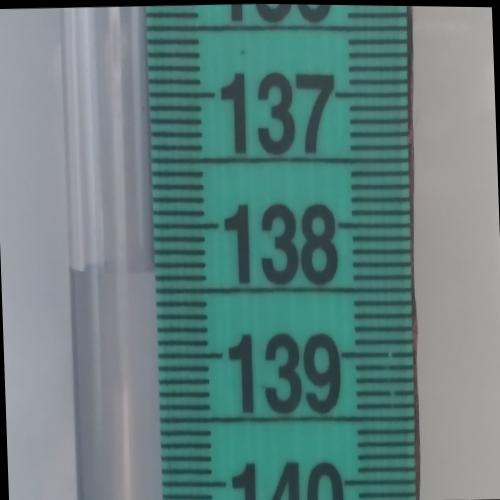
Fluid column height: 138.4 cm